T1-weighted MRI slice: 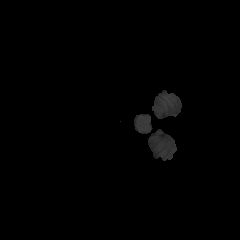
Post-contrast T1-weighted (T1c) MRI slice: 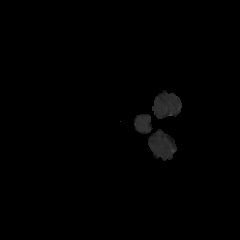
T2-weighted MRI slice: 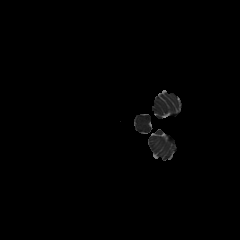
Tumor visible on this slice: no